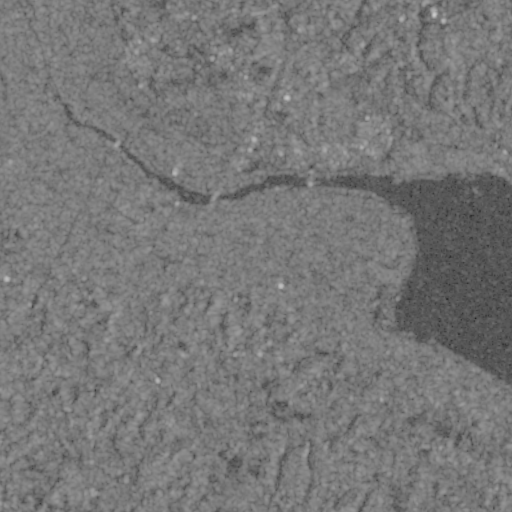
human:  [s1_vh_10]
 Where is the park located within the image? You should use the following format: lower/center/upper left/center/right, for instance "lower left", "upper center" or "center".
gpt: The park is located in the upper center of the image.
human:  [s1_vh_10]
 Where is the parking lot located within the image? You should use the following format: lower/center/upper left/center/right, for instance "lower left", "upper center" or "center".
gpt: There is no parking lot in the image.

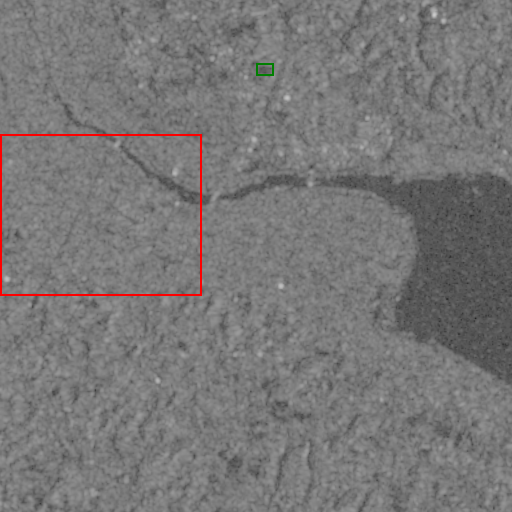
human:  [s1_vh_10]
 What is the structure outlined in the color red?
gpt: The structure outlined in red is a crop field.
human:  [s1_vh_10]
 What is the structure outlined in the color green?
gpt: The structure outlined in green is a park.
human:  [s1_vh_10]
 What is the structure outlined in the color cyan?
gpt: There is no cyan outline.